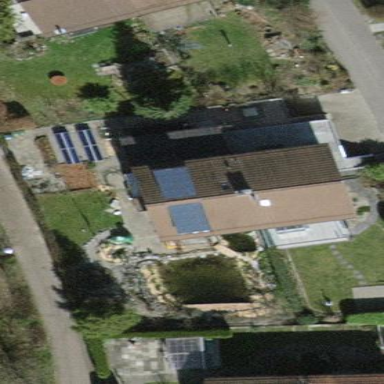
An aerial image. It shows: Building with tiled roof.